Question: Is there a way to set a background image for the <URL> of Mac OS X apps? An example would be the brown strip found across the top of the Notes and Calendar Apps.
I am making the transition from iOS to Mac OS and was hoping for an equivalent of:
'''
[[UINavigationBar appearance] setBackgroundImage:[UIImage imageNamed:@"Toolbar_bg_norm~iphone.png"] forBarMetrics:UIBarMetricsDefault];
'''
I poked around the docs to no avail. I see that <URL> was asked previously, but it is a couple years old. I am hopeful that there has been an update since then that makes this more accessible.
Thanks for any insight.
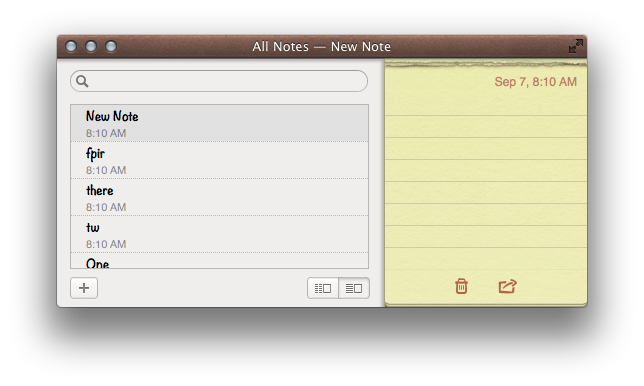
Answer: I'm not aware of any out-of-the box method like on iOS. However, you could have a look at the quite popular <URL> that draws you desired image.